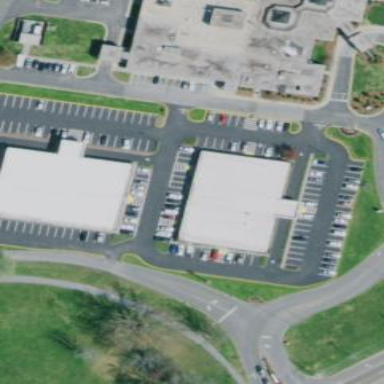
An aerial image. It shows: Clinic building providing healthcare services.